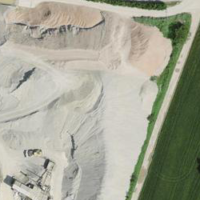
EUNIS habitat code: 56
Species observed at this site:
Erithacus rubecula